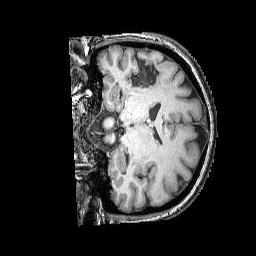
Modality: T1w
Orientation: coronal
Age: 45
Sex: female
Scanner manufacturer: siemens
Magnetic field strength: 3 T
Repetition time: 2.25 s
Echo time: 0.00415 s